Question: I have UserControl to do filtering for several presentations, which in turn has a ContentControl. The content are the individual filtering controls that vary among the presentations.
The scheme works as intended visually, but the data bindings do not. There are no data binding errors in output. The DataContext is from a view model call PimMasterVm, which otherwise seems correctly wired (ie, the status of 5 avalable people, etc)
Can someone help me trouble shoot this?
Cheers,
Berryl
# Filtering Control

'''
<Grid>
<Border Style="{StaticResource FilterPanelBorderStyle}">
<StackPanel Orientation="Horizontal" x:Name="myFilterPanel" >
<ContentControl x:Name="ctrlFilters"
ContentTemplate="{Binding Path=FilterContentKey, Converter={StaticResource filterTemplateContentConv}}" />
<Button x:Name="btnClearFilter" Style="{StaticResource FilterPanelClearButtonStyle}" />
<Label x:Name="lblStatus" Style="{StaticResource FilterPanelLabelStyle}" Content="{Binding Status}" />
</StackPanel>
</Border>
</Grid>
'''
# Data Template (resource)
'''
<DataTemplate x:Key="pimFilterContent">
<StackPanel Orientation="Horizontal" >
<cc:SearchTextBox x:Name="stbLastNameFilter"
Style="{StaticResource FilterPanelSearchTextBoxStyle}"
Text="{Binding Path=LastNameFilter, UpdateSourceTrigger=PropertyChanged}"
/>
<cc:SearchTextBox x:Name="stbFirstNameFilter"
Style="{StaticResource FilterPanelSearchTextBoxStyle}"
Text="{Binding Path=FirstNameFilter, UpdateSourceTrigger=PropertyChanged}"
/>
</StackPanel>
</DataTemplate>
'''
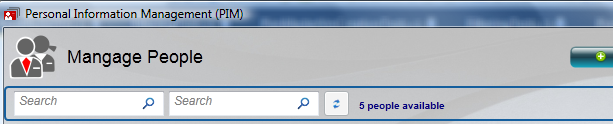
Answer: There is current view model in of the "ctrlFilters" ContentControl, bind it to property:
'''
...
<ContentControl x:Name="ctrlFilters"
Content="{Binding}"
ContentTemplate="{Binding Path=FilterContentKey, Converter={StaticResource filterTemplateContentConv}}" />
...
'''